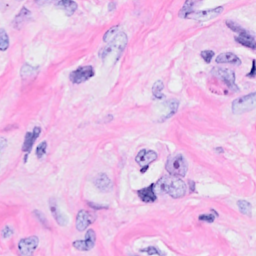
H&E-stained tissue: Breast